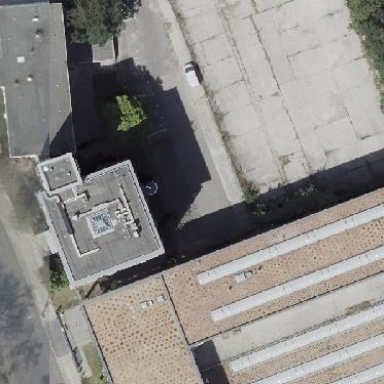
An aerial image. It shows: Industrial building.